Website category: sports
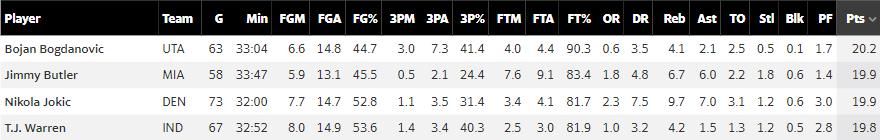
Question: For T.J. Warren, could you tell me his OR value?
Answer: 1.0

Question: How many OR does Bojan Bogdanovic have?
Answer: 0.6

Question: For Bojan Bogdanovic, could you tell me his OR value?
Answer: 0.6

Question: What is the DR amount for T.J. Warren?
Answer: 3.2

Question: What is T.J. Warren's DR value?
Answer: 3.2

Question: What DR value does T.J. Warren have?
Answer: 3.2

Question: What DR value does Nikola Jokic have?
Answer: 7.5

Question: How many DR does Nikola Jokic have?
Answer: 7.5

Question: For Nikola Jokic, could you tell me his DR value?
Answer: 7.5

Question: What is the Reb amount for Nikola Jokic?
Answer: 9.7

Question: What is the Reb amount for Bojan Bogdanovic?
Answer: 4.1

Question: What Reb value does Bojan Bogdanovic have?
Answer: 4.1

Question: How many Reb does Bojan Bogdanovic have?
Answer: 4.1

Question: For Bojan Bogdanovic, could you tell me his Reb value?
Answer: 4.1

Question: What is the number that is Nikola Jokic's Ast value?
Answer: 7.0

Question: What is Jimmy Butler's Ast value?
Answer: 6.0

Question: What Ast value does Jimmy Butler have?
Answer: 6.0

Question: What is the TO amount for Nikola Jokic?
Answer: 3.1

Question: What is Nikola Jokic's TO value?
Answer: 3.1

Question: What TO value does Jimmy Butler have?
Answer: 2.2

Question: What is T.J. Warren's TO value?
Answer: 1.3

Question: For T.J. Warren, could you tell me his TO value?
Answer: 1.3

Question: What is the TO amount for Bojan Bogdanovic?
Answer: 2.5

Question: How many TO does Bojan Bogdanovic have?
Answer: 2.5

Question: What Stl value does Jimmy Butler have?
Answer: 1.8

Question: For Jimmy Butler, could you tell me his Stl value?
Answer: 1.8

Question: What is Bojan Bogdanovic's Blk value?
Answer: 0.1

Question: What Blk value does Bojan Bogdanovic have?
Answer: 0.1

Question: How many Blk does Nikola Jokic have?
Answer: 0.6

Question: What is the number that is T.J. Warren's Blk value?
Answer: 0.5

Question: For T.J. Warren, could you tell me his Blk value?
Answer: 0.5

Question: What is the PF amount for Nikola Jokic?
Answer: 3.0

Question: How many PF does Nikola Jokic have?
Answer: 3.0

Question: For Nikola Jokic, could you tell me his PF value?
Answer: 3.0

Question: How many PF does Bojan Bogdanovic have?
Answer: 1.7

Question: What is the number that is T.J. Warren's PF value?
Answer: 2.8

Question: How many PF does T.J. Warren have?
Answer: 2.8

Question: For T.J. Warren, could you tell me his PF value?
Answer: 2.8

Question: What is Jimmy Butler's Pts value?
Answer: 19.9

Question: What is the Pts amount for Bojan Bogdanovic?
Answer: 20.2

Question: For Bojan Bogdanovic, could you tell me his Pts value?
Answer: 20.2

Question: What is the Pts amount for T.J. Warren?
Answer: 19.8